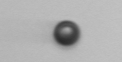
Label: bead